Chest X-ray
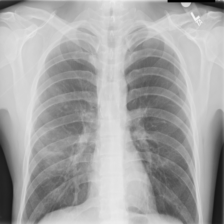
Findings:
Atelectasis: negative
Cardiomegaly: negative
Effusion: negative
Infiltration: positive
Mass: negative
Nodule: positive
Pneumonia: negative
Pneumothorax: negative
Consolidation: negative
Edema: negative
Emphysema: negative
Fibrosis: negative
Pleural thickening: positive
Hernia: negative